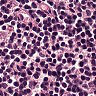
Metastatic tissue present: no